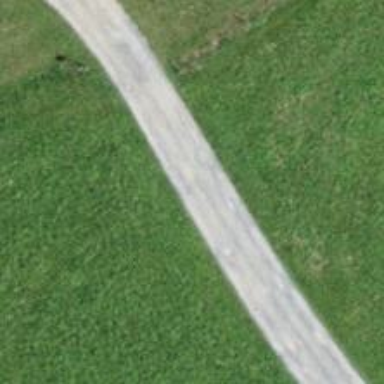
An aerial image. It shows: Compacted grade2 track used by agricultural vehicles.